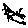
Label: star